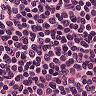
Metastatic tissue present: no